Question: When I use the sublime in the default setting, the font is consolas, but the size of the space and the char is not the same
In the picture, four space occupy two char size. Why?
When I change the font, there is no problem. Why?
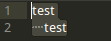
Answer: Actually, this problem is not sublime's problem and it is a font-related problem that is known and has a history about the history of computer science.
A monospaced font, also called a fixed-pitch, fixed-width or non-proportional font, is a font whose letters and characters each occupy the same amount of horizontal space. This contrasts with variable-width fonts, where the letters differ in size from one another.
I suggest that you read <URL>.
Then, after choosing your desired font to use in sublime, just change the default font to it, using <URL>.